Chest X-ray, AP view. Patient: 56 years old, sex M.
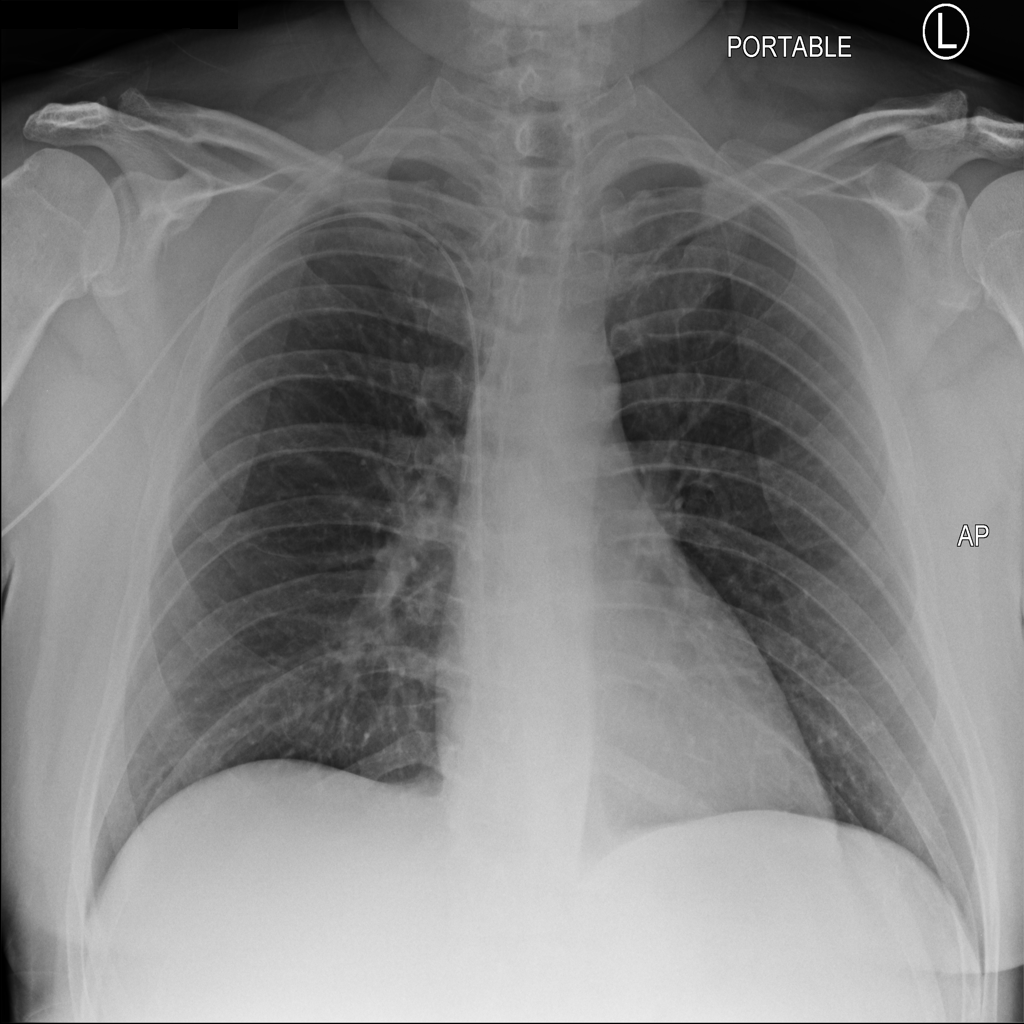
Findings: No Finding